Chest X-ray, PA view. Patient: 24 years old, sex M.
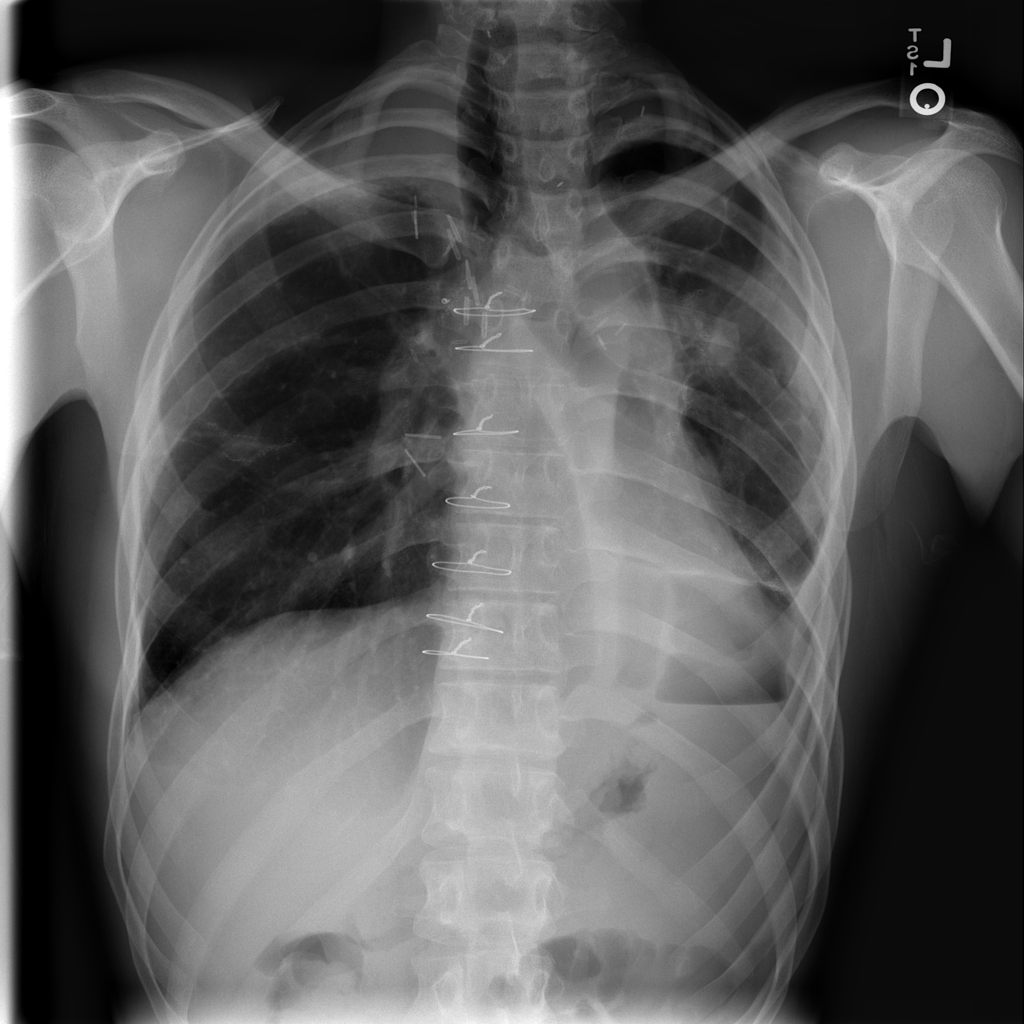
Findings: No Finding